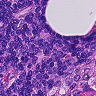
Metastatic tissue present: no